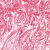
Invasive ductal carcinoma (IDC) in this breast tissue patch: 0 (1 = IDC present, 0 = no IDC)